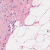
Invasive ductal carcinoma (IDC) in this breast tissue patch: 1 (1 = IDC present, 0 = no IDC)